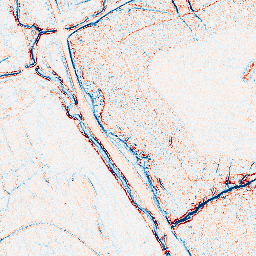
Category: edge_preserving
Decomposition family: anisotropic_diffusion
Decomposition parameters: iterations: 5
kappa: 100
gamma: 0.1
Upsampling method: cubic_catmull_rom
Upsampling parameters: scale: 8
Upsampling scale: 8